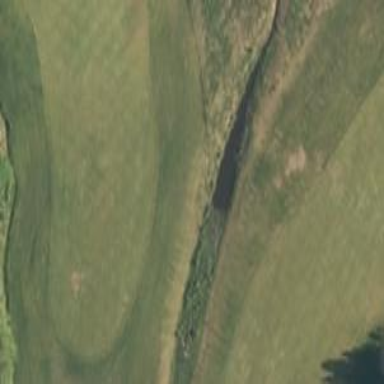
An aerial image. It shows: Water hazard in golf course. The hazard is natural water feature.